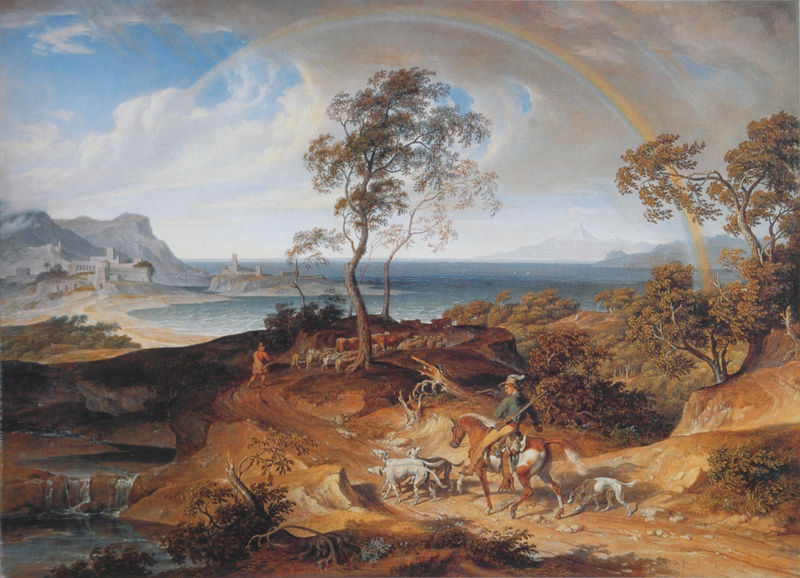
Titel: Küstenlandschaft mit Regenbogen und heimkehrendem Reiter
Künstler: Joseph Anton Koch
Standort: Stuttgart
Institution: Staatsgalerie
Schlagwörter: baum, berg, blau, felsen, gemälde, himmel, mann, meer, schatten, wasser, weiß, wolken, bäume, fluss, gelb, grün, landschaft, menschen, ocker, sand, see, stadt, teich, ufer, äste, braun, bunt, frau, grau, hintergrund, hut, licht, männer, strasse, ölbild, gebäude, haus, hund, hunde, rot, schloss, tiere, weg, wolke, malerei, mensch, steine, öl, bach, baumstamm, erde, flusslauf, horizont, häuser, hügel, kühe, natur, vieh, zweige, busch, kirche, pfad, sonne, insel, land, gold, pflanzen, wasserfall, pferd, reiter, ausritt, reiten, küste, strand, süden, berge, fels, gebirge, gipfel, dorf, herde, hafen, steppe, bauer, bucht, klippe, ozean, regen, rinder, schaf, burg, riff, rinnsal, ideal, jagd, treiber, jäger, gewehr, tümpel, siedlung, flinte, jagdhunde, schafe, hirte, schäfer, koch, klassisch, inseln, klassizistisch, heimweg, kliff, kuhherde, regenbogen, hirt, hoffnunf, heimkehrer, phantastisch, hundemeute, osrt, schafsherde, agd, bogenl, pinto